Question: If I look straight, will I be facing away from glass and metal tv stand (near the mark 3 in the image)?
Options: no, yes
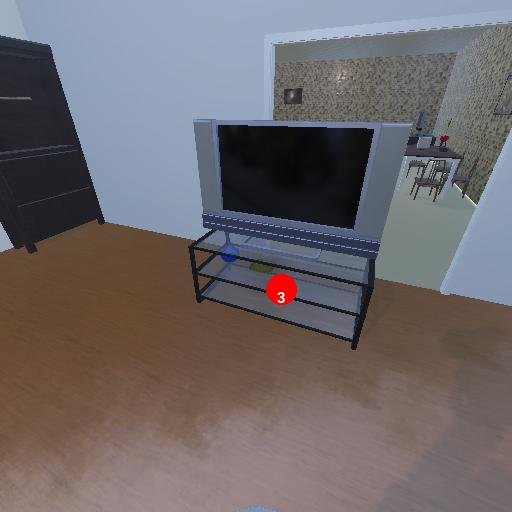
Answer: no